Question: I am still working on my game with my custom game engine and I still make good progress. One of the topics I am currently working on is a content preprocessor. The aim of this stand-alone tool is to read popular file formats and to convert them into file formats I designed by myself which I am going to use in my game (engine). I wrote a slim C++ application using the official FBX SDK from the Autodesk developers to read FBX files and extract the information I need. The result is written using the custom file format I mentioned.
Most things work perfectly. However, I encountered some problems with models I bought online as you can see in the image below. For example, the upper part of the chair on the left side is not correctly triangulated and the textures are sometimes wrong (see lower part of chair). The right part of the bed should also have a different color.

The assets looked perfect in the Unity Asset Store, so I am wondering, what I did wrong. Is there some sort of geometric or texture information hidden in some FBX nodes I did not see? Does Unity store additional mapping information in other files, like the *.prefabs files?
I have this issue with several assets I bought. Some other assets work perfectly, so I highly assume I forgot something and did no general mistake.
Any hints would be great!
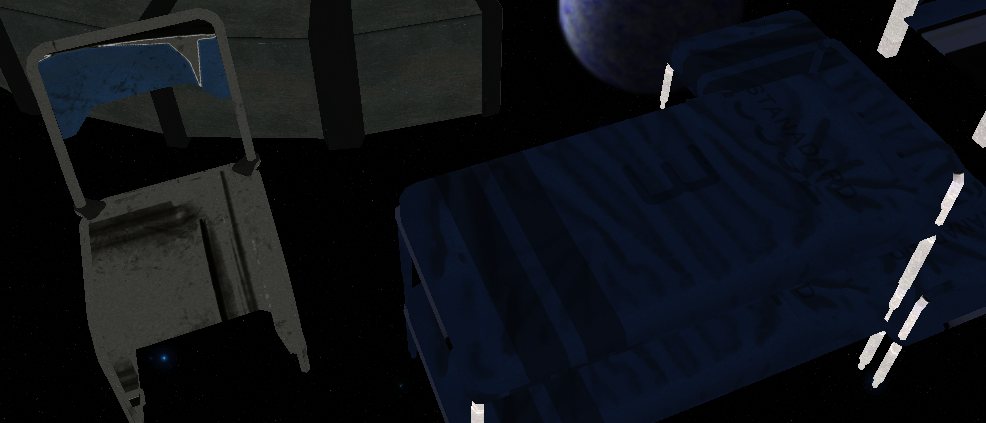
Answer: I finally found the solution to my problem. I did not have any geometric issues, but only a texture issue. I used the V coordinate I've read from the FBX file. However, for some meshes I had to use "1.0 - V" instead of just using the V coordinate. I adjusted my content importer so it mirrors the V coordinate for these models and now everything looks fine. :-)